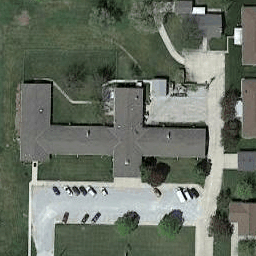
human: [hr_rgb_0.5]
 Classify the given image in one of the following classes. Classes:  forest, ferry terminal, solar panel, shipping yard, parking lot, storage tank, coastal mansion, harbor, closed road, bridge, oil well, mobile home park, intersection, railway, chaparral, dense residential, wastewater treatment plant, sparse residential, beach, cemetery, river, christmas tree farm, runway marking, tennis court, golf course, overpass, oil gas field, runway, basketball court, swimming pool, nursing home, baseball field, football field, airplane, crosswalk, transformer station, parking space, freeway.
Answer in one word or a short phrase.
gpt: nursing home